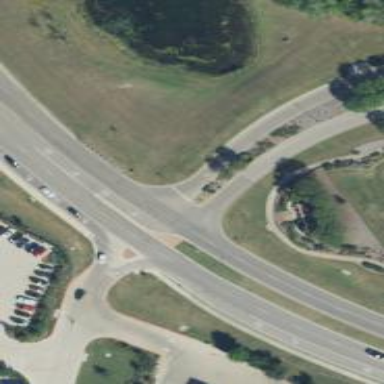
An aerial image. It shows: Secondary link road.